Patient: sex F, age 59
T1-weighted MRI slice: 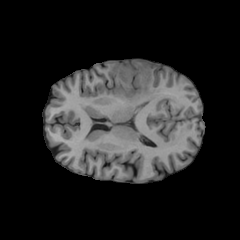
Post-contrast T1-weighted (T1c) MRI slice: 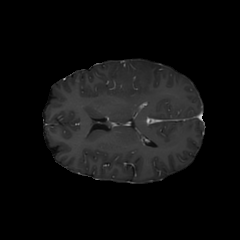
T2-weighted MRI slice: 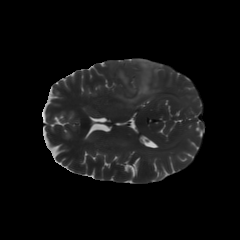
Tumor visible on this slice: yes
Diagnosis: Astrocytoma, IDH-mutant
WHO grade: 3